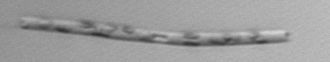
Label: Eucampia_morphytype1